Aerial crown-view tile of a tropical tree (Barro Colorado Island, Panama), acquired 20250124:
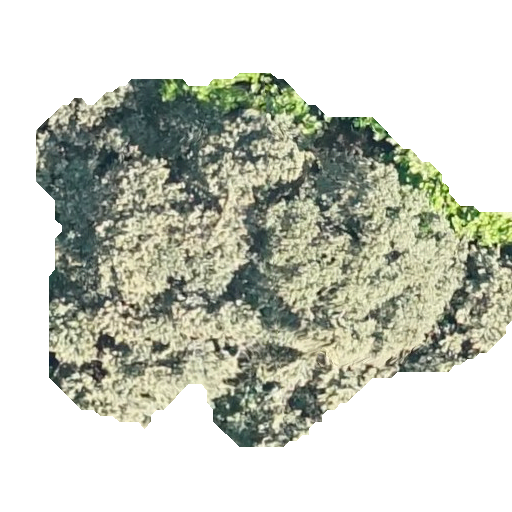
Species: Luehea seemannii
GBIF accepted scientific name: Luehea seemannii
Crown area: 193.6 m²